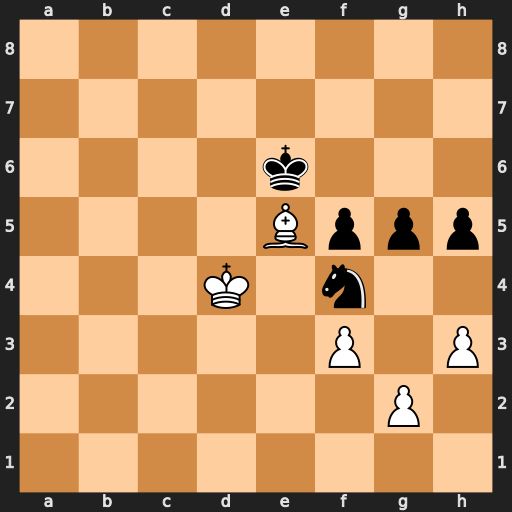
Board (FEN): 8/8/4k3/4Bppp/3K1n2/5P1P/6P1/8
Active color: w
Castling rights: -
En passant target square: -
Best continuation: Bxf4 gxf4 Kc5 h4 Kc6